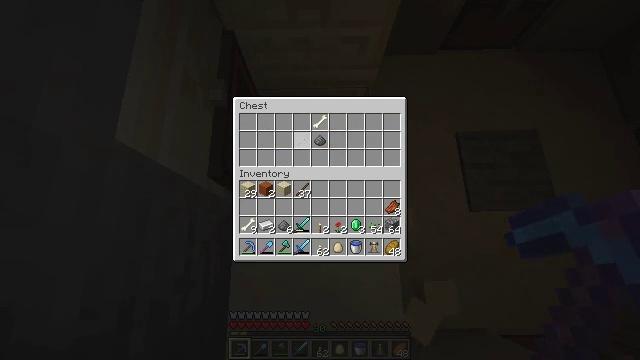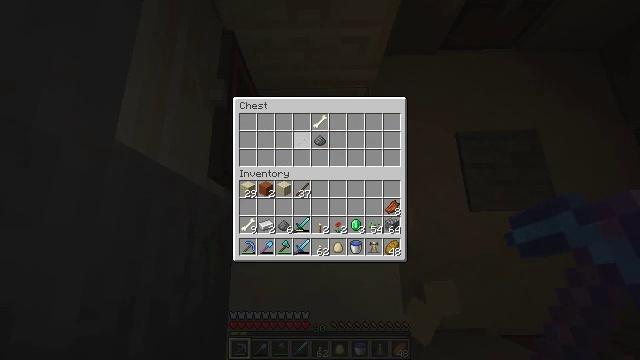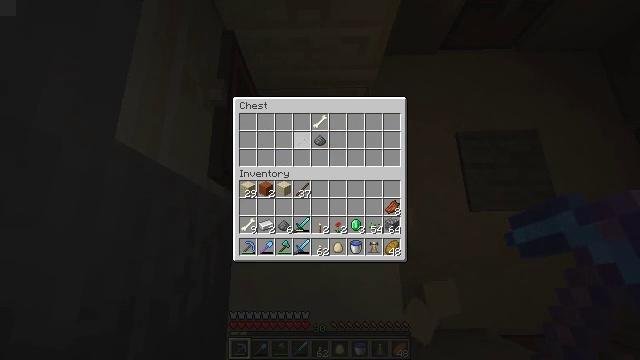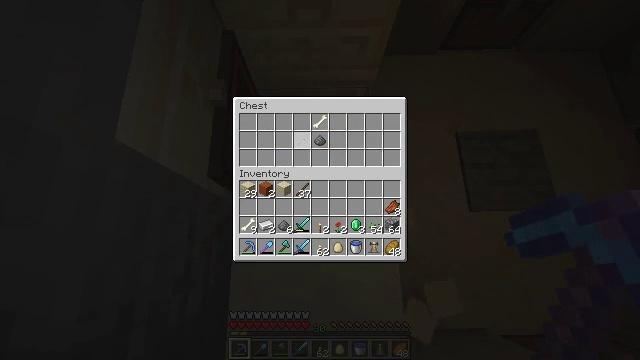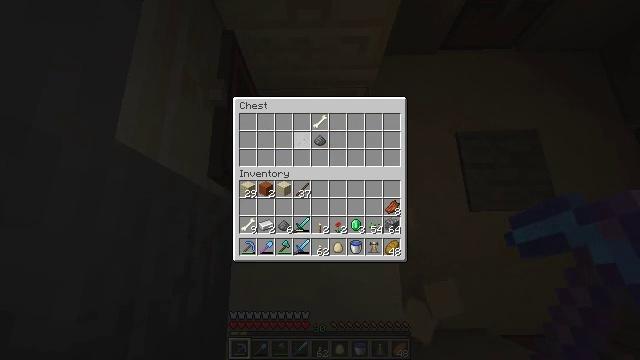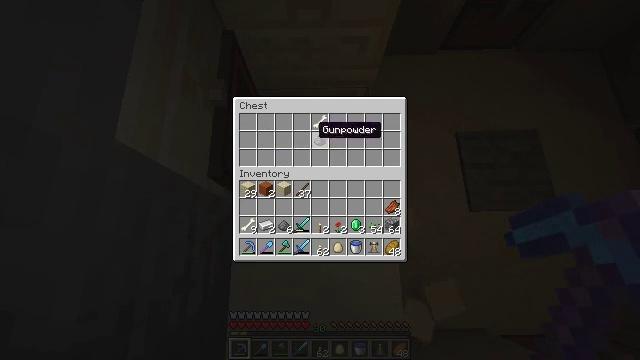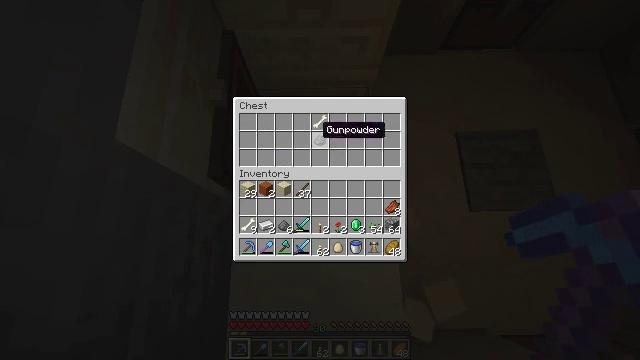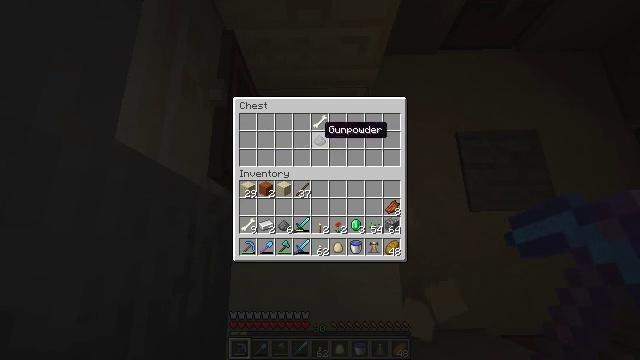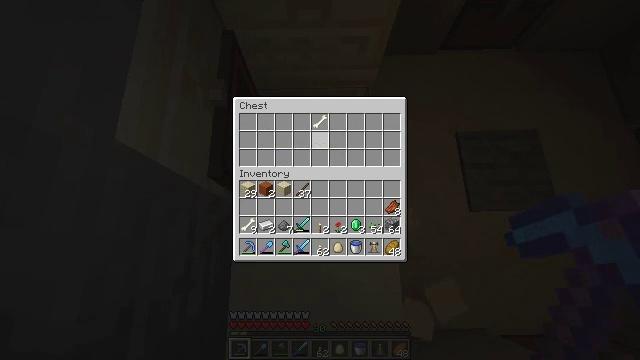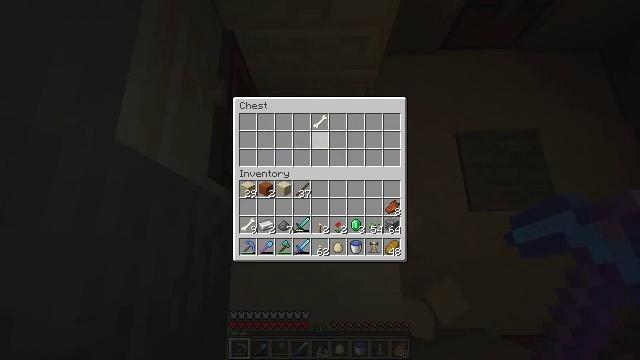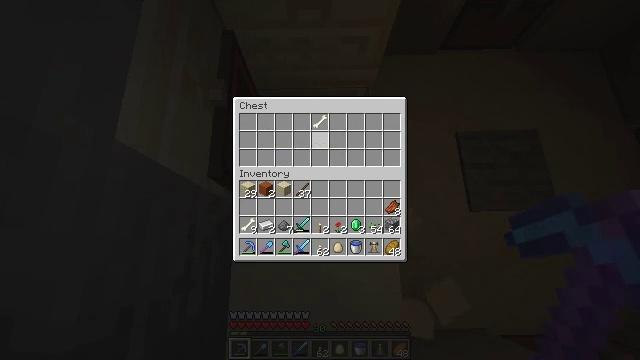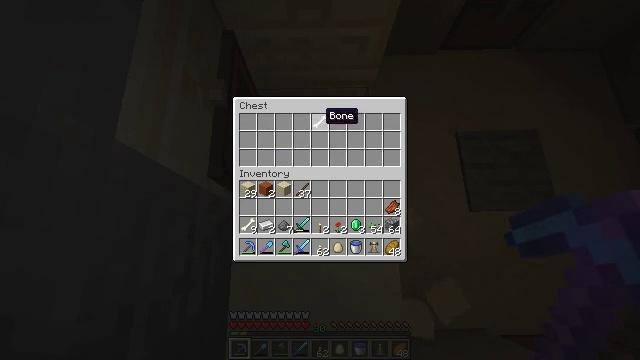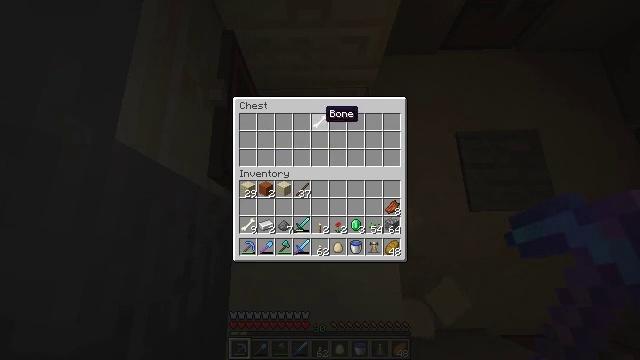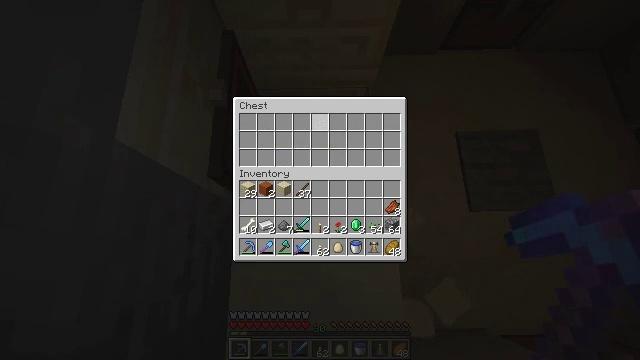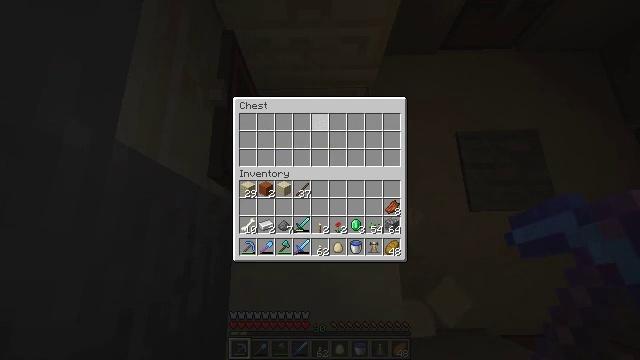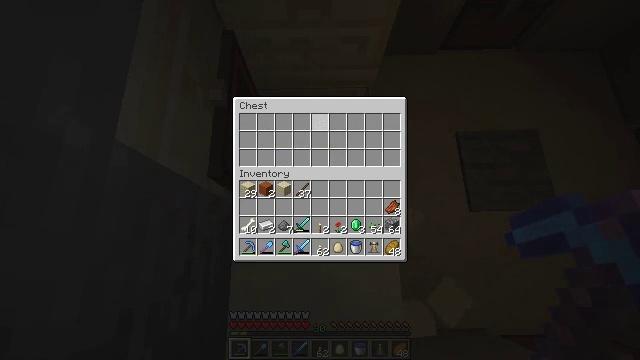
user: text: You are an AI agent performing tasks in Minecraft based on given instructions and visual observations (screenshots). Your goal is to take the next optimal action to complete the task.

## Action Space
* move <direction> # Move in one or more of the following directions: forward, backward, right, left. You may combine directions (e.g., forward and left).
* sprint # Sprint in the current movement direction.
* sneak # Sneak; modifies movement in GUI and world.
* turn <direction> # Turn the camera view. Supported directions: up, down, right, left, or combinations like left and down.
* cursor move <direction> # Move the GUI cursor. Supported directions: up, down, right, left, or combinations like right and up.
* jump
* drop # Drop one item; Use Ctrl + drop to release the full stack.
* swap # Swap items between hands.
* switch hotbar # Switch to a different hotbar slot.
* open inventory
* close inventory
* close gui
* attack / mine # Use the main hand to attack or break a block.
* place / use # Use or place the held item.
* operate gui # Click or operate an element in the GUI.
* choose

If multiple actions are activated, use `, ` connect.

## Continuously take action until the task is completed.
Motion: motion action
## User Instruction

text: Dig up some cut sandstone blocks.
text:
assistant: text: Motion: sneak, operate gui
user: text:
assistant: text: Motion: sneak, operate gui
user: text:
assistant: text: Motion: sneak
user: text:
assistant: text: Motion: sneak
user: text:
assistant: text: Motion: sneak
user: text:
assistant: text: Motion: sneak
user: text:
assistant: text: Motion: sneak
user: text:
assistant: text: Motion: sneak, operate gui
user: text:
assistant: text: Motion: sneak, operate gui
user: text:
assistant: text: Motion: sneak, operate gui
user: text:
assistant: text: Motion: sneak, cursor move up
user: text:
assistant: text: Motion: sneak
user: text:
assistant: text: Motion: sneak, operate gui
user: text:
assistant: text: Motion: sneak, operate gui
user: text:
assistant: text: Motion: sneak, operate gui
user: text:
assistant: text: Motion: sneak
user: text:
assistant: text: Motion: sneak
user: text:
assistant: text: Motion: sneak
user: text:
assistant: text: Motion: sneak
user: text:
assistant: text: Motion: sneak
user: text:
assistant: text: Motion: no_op
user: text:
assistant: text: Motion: no_op
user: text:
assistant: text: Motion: no_op
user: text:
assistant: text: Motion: close gui
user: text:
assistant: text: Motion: no_op
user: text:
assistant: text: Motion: no_op
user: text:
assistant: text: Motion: no_op
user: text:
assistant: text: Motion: no_op
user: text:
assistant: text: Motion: turn right and up
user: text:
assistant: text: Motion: turn right and up